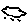
Label: cloud